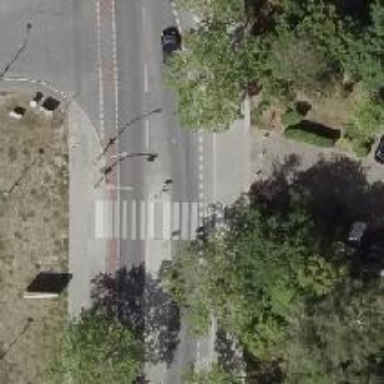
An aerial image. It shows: Marked zebra crossing with island in the middle.